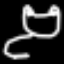
Label: frog